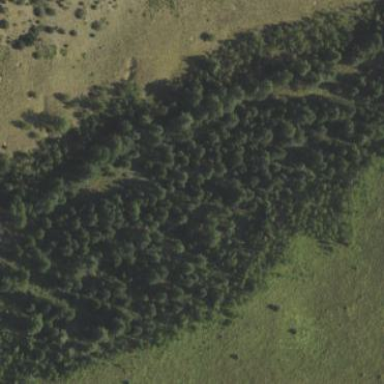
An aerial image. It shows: Dense deciduous broadleaved woodland filled with trees.